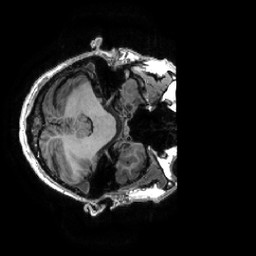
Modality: T1w
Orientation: axial
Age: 31
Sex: male
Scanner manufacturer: ge
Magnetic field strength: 3 T
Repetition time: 0.0073 s
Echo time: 0.003 s